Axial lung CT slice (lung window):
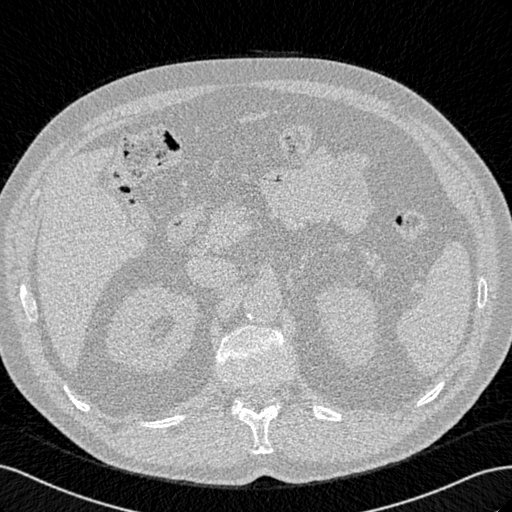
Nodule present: no